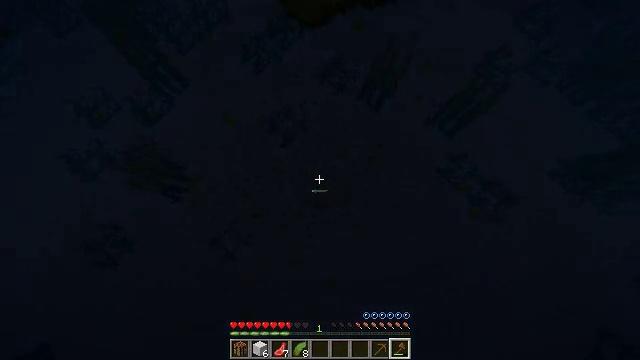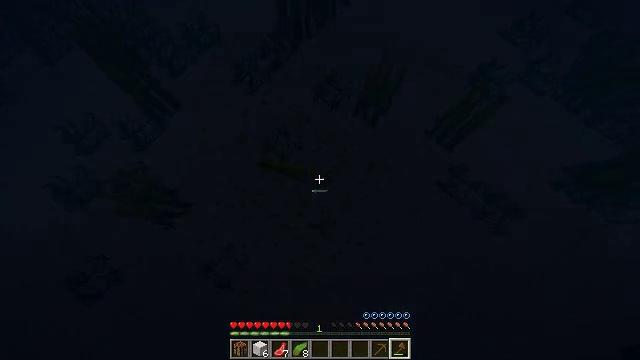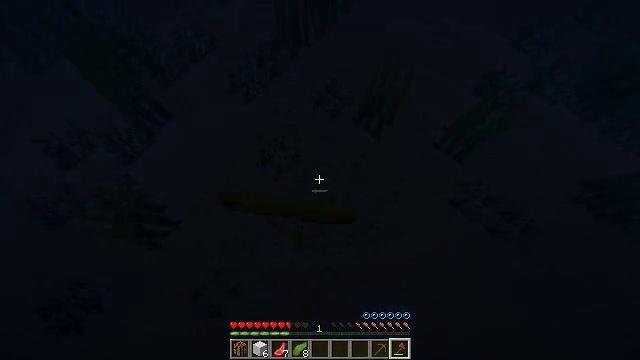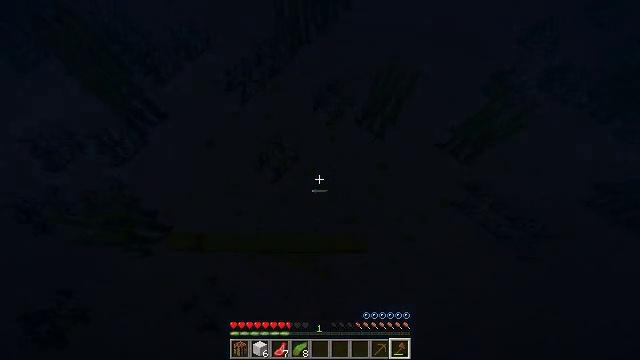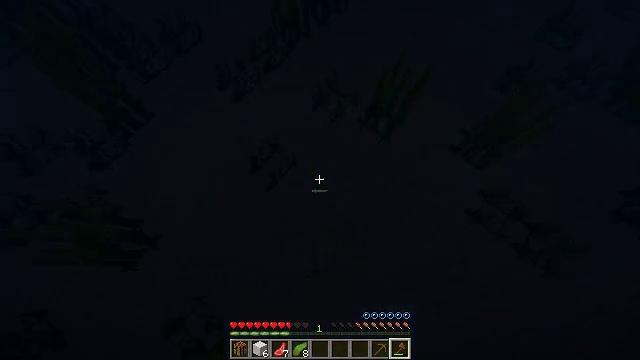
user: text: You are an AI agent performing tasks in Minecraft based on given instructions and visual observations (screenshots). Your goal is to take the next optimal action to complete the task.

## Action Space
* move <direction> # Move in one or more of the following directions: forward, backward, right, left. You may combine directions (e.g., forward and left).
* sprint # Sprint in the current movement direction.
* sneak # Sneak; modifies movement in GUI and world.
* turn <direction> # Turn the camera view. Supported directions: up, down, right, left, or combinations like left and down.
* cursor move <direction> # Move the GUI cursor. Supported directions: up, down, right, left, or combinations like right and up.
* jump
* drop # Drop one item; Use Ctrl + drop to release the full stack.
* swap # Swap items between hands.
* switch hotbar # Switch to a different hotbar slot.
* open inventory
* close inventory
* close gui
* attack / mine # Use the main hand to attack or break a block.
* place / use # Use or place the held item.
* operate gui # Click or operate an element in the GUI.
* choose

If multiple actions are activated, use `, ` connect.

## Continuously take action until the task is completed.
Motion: motion action
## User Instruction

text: Gather kelp growing in the sea.
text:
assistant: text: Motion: move forward, sprint, turn right and up, attack / mine
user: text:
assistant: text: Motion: move forward, turn up
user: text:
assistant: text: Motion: move forward
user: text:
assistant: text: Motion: move forward, attack / mine
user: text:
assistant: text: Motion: attack / mine